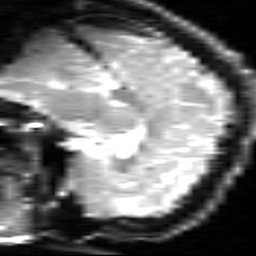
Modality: inplaneT2
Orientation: sagittal
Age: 20
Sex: female